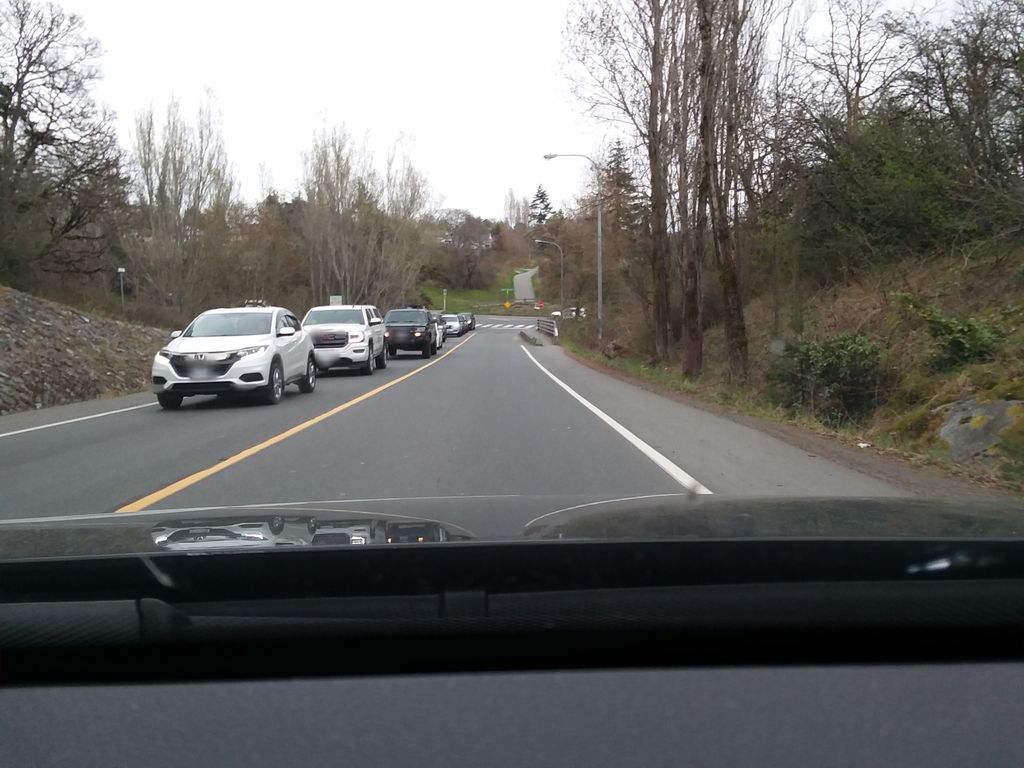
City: victoria